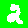
Digit: 2